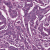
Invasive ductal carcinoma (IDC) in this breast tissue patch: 1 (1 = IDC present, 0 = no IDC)